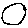
Label: circle